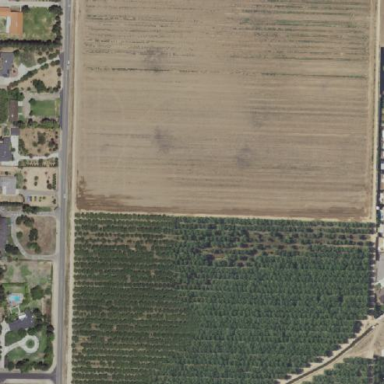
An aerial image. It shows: Orchard filled with almond trees.